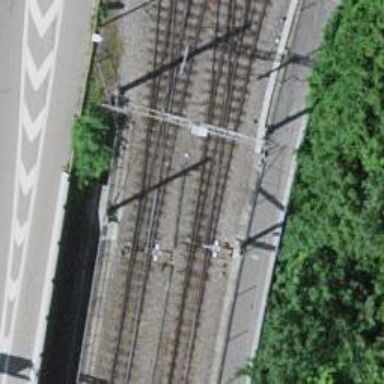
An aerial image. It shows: Narrow-gauge railway bridge with electrified tracks and single track passing over it.